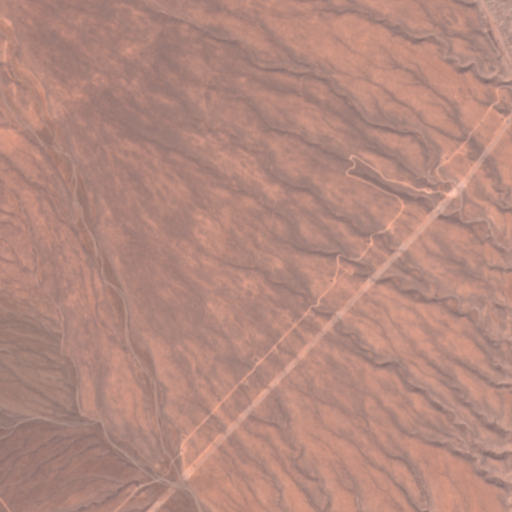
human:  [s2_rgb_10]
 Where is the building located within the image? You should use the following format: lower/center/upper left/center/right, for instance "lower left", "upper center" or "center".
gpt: The building is located in the lower center of the image.
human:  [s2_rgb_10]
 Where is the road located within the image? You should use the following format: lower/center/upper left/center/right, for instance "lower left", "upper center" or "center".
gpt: There is no road in the image.